Question: I have searched the question over and over, there are many questions I have found in stackoverflow but I did not come up with a solution. Here is my problem.
I have a list of item in a linearlayout like this:

When the screen comes first, the last radion button is selected automatically. But if I select another radio button, the last radio button is already in selected state. I want to select only one radion button but at the same time when the screen comes first the last radio button will be auto selected and other automatically will not be selected.
How can I achieve this.
My adapter class is :
'''
public class AdapterPaymentMethod extends ArrayAdapter<PaymentData> {
private Context context;
private boolean userSelected = false;
ViewHolder holder;
public AdapterPaymentMethod(Context context, int resource,
List<PaymentData> items) {
super(context, resource, items);
this.context = context;
}
/* private view holder class */
private class ViewHolder {
RadioButton radioBtn;
Button btPaymentMethod;
// ImageView ivLine;
}
public View getView(final int position, View convertView, ViewGroup parent) {
holder = null;
PaymentData rowItem = getItem(position);
LayoutInflater mInflater = (LayoutInflater) context
.getSystemService(Context.LAYOUT_INFLATER_SERVICE);
if (convertView == null) {
convertView = mInflater.inflate(
com.android.paypal.homeactivity.R.layout.list_item, null);
holder = new ViewHolder();
holder.radioBtn = (RadioButton) convertView
.findViewById(com.android.paypal.homeactivity.R.id.rdb_payment_method);
holder.btPaymentMethod = (Button) convertView
.findViewById(com.android.paypal.homeactivity.R.id.bt_item_event);
convertView.setTag(holder);
} else
holder = (ViewHolder) convertView.getTag();
if(position==getCount()-1 && userSelected==false){
holder.radioBtn.setChecked(true);
Log.d("if position", ""+position);
}
else{
holder.radioBtn.setChecked(false);
Log.d("else position", ""+position);
}
holder.radioBtn.setOnClickListener(new OnClickListener() {
@Override
public void onClick(View v) {
userSelected=true;
if(getCount()-1==position&&userSelected==true){
}
else if(getCount()-2==position&&userSelected==true)
{
holder.radioBtn.setChecked(true);
}
}
});
holder.radioBtn.setText(rowItem.getRdbText());
holder.btPaymentMethod.setText(rowItem.getBtText());
return convertView;
}
}
'''
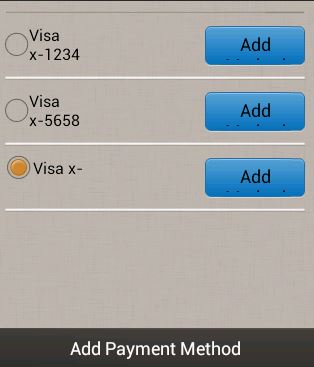
Answer: Keep the currently checked 'RadioButton' in a variable in your 'Activity'. In the 'OnClickListener' of your 'RadioButtons' do this:
'''
// checks if we already have a checked radiobutton. If we don't, we can assume that
// the user clicked the current one to check it, so we can remember it.
if(mCurrentlyCheckedRB == null)
mCurrentlyCheckedRB = (RadioButton) v;
mCurrentlyCheckedRB.setChecked(true);
}
// If the user clicks on a RadioButton that we've already stored as being checked, we
// don't want to do anything.
if(mCurrentlyCheckedRB == v)
return;
// Otherwise, uncheck the currently checked RadioButton, check the newly checked
// RadioButton, and store it for future reference.
mCurrentlyCheckedRB.setChecked(false);
((RadioButton)v).setChecked(true);
mCurrentlyCheckedRB = (RadioButton)v;
'''